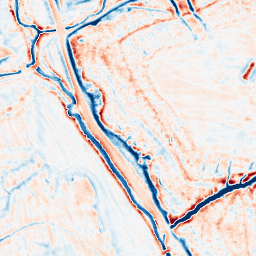
Category: edge_preserving
Decomposition family: bilateral
Decomposition parameters: d: 15
sigma_color: 150
sigma_space: 150
Upsampling method: sinc_blackman
Upsampling parameters: scale: 2
kernel_size: 16
Upsampling scale: 2